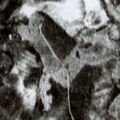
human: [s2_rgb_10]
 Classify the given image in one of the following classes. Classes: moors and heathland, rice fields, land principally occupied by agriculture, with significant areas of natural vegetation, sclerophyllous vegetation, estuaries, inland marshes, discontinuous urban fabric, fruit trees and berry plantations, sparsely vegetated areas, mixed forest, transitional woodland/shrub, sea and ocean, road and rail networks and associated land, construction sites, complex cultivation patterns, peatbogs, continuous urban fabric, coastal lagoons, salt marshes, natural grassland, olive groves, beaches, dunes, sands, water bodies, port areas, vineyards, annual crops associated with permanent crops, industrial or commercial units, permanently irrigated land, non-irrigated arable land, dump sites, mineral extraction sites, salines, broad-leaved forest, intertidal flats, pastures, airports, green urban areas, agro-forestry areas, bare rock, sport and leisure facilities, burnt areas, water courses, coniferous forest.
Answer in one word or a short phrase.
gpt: coniferous forest, transitional woodland/shrub